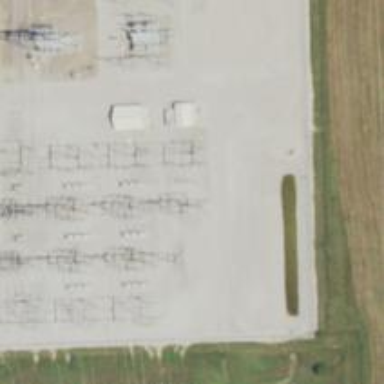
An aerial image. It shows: Switch used for power control.